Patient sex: F
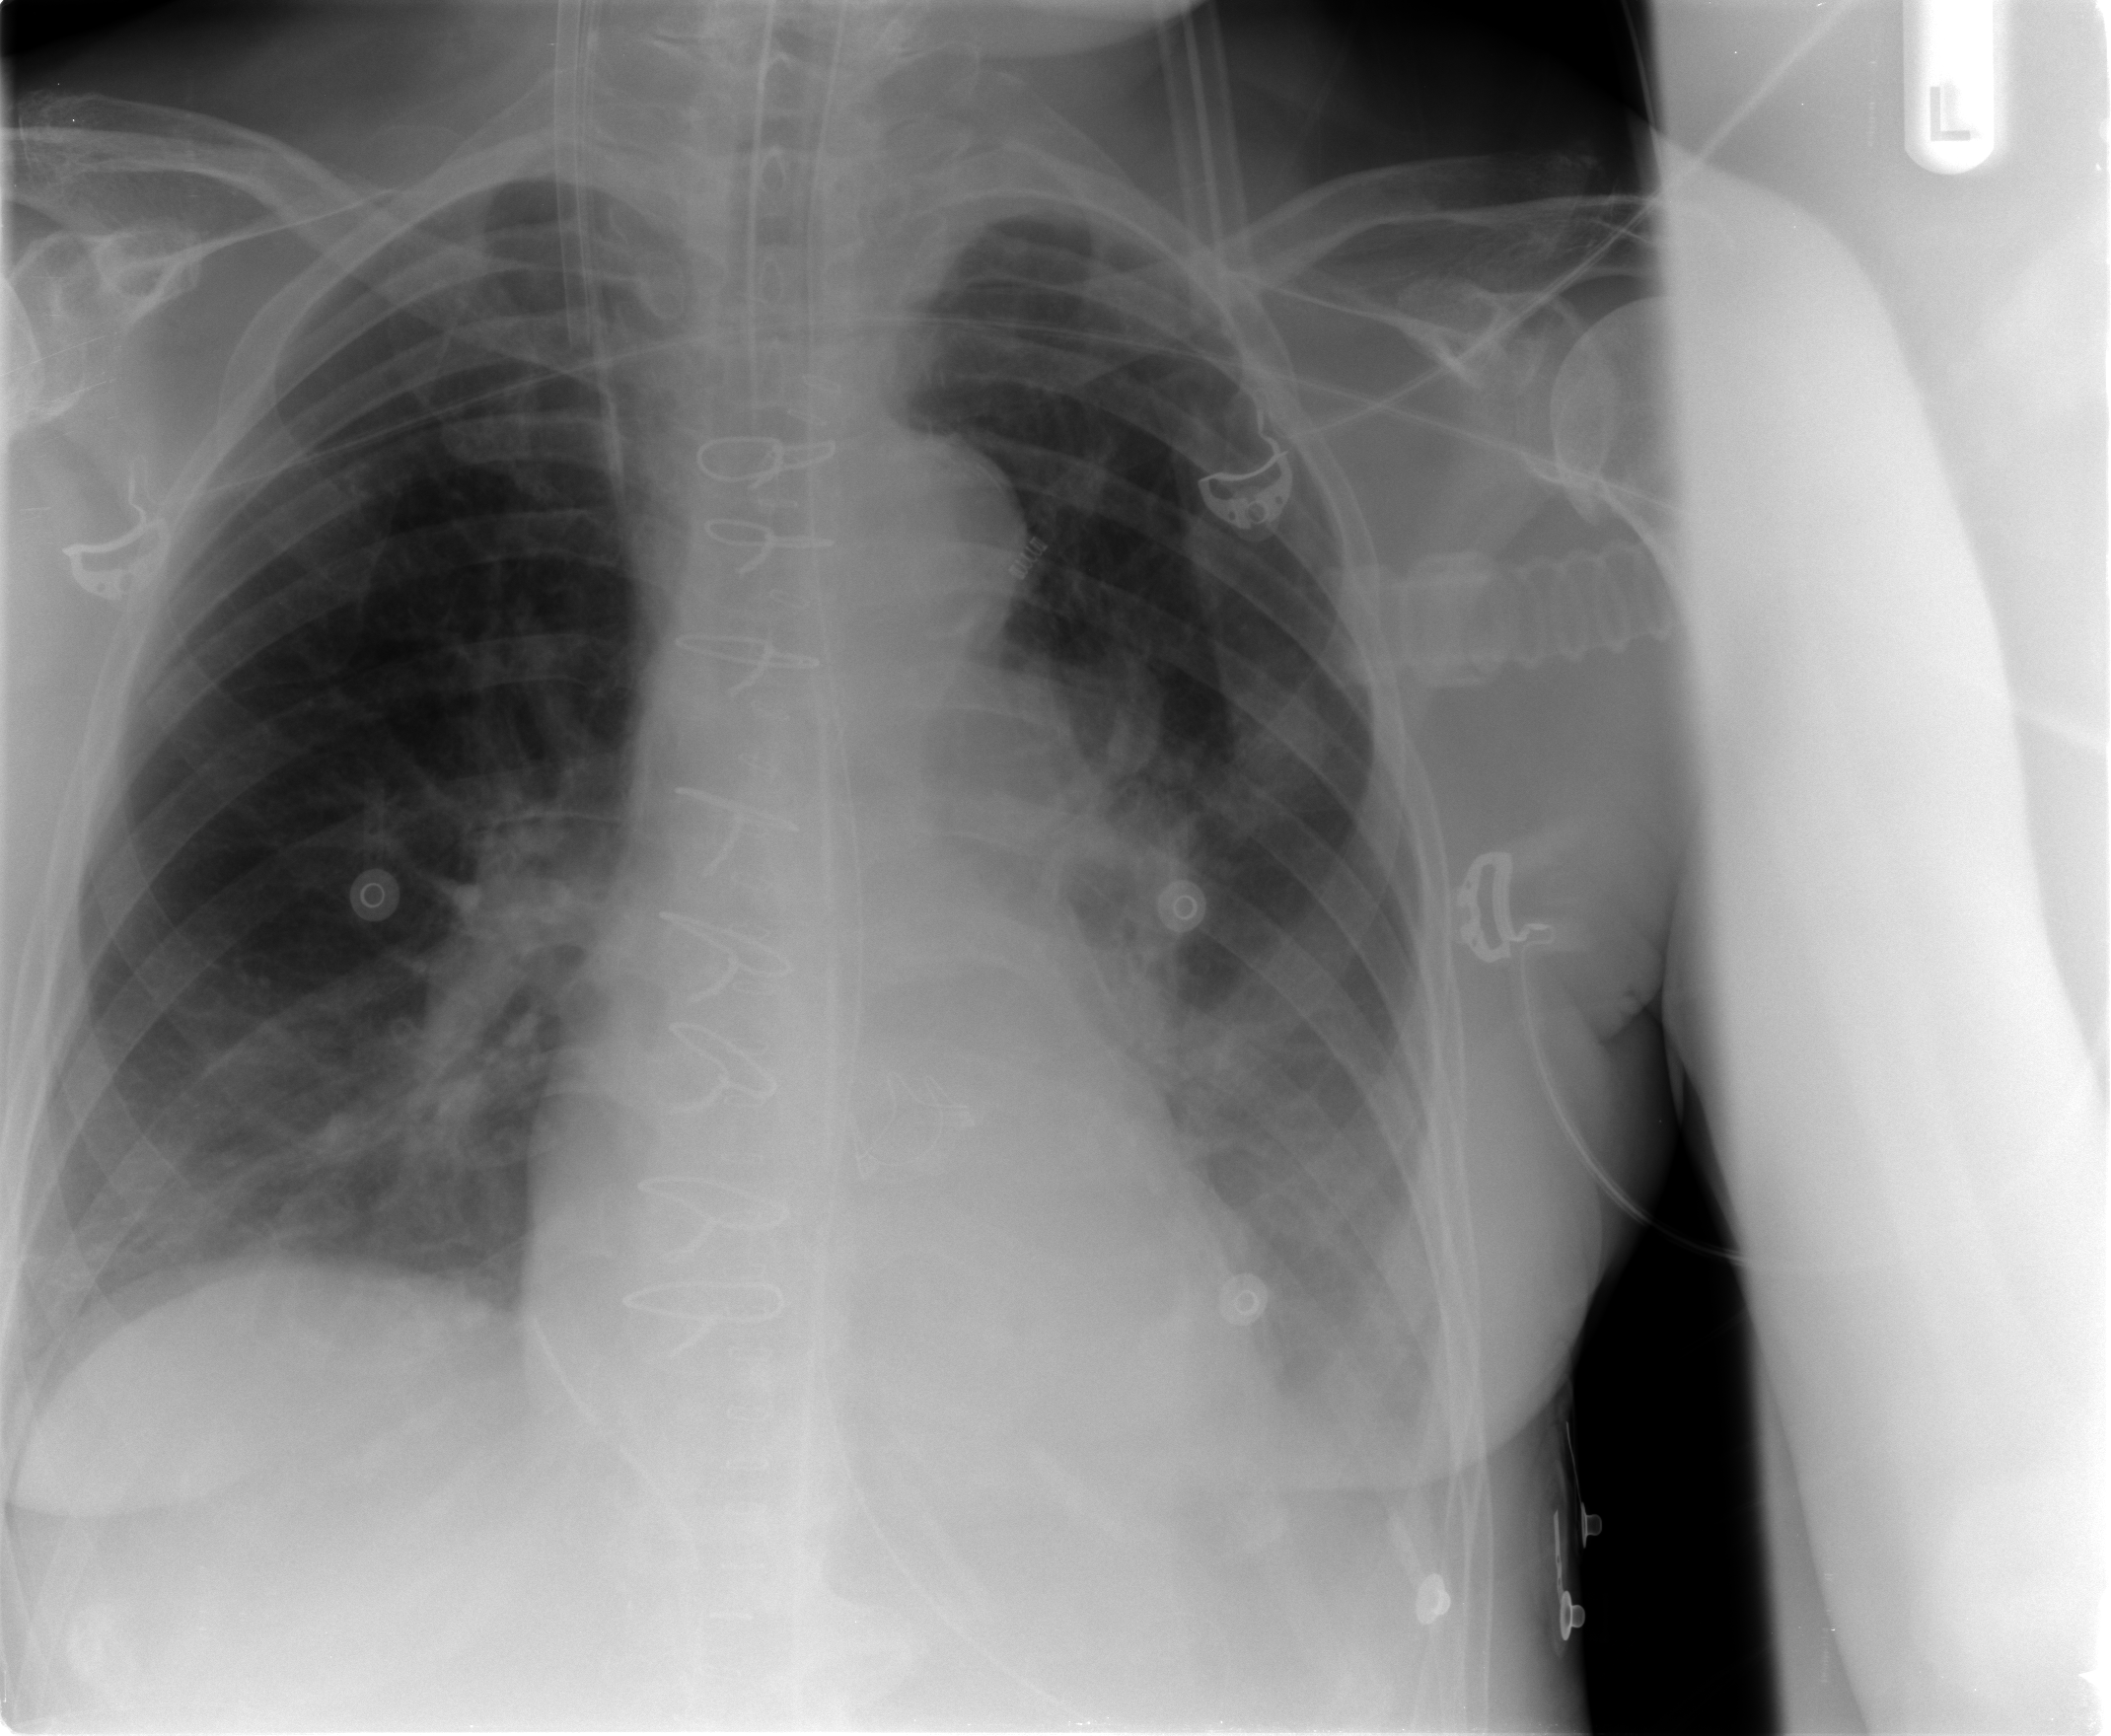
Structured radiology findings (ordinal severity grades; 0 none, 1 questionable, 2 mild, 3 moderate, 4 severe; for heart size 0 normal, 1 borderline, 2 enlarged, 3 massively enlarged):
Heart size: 0
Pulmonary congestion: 0
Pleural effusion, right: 1
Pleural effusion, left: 2
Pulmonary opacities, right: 0
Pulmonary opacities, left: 0
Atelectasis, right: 1
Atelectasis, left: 1